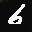
Label: 6